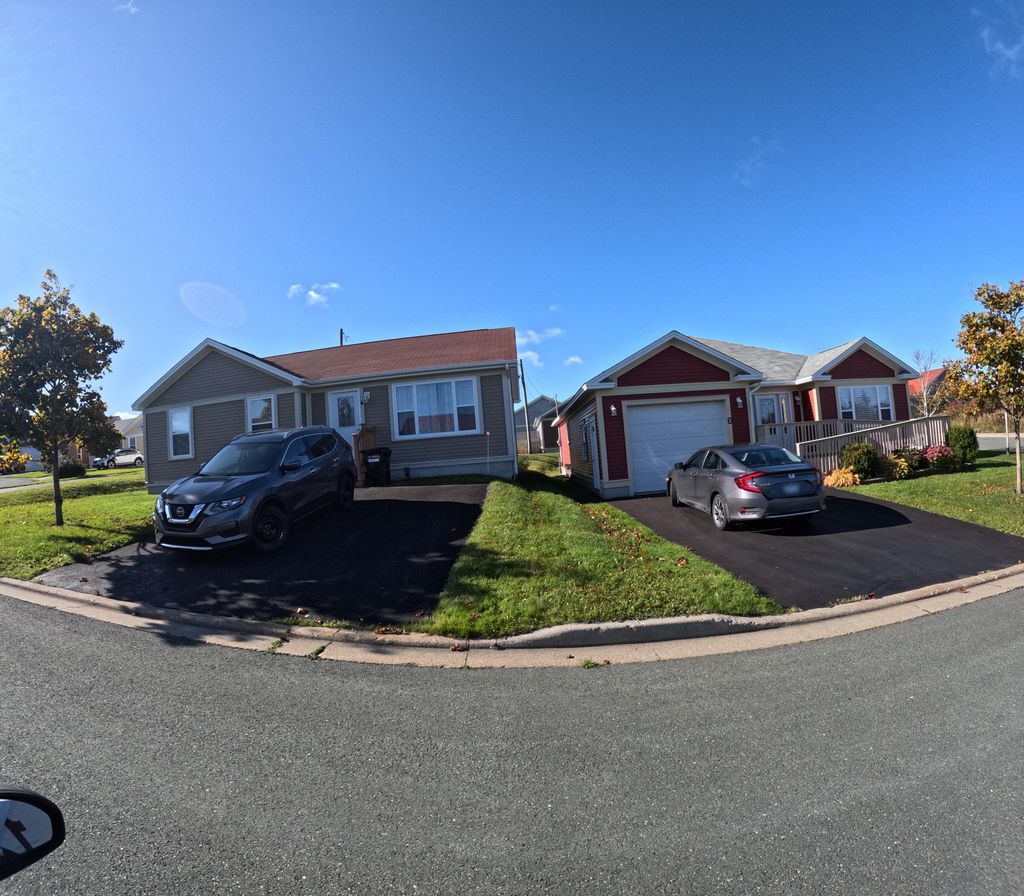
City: st_johns